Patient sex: F
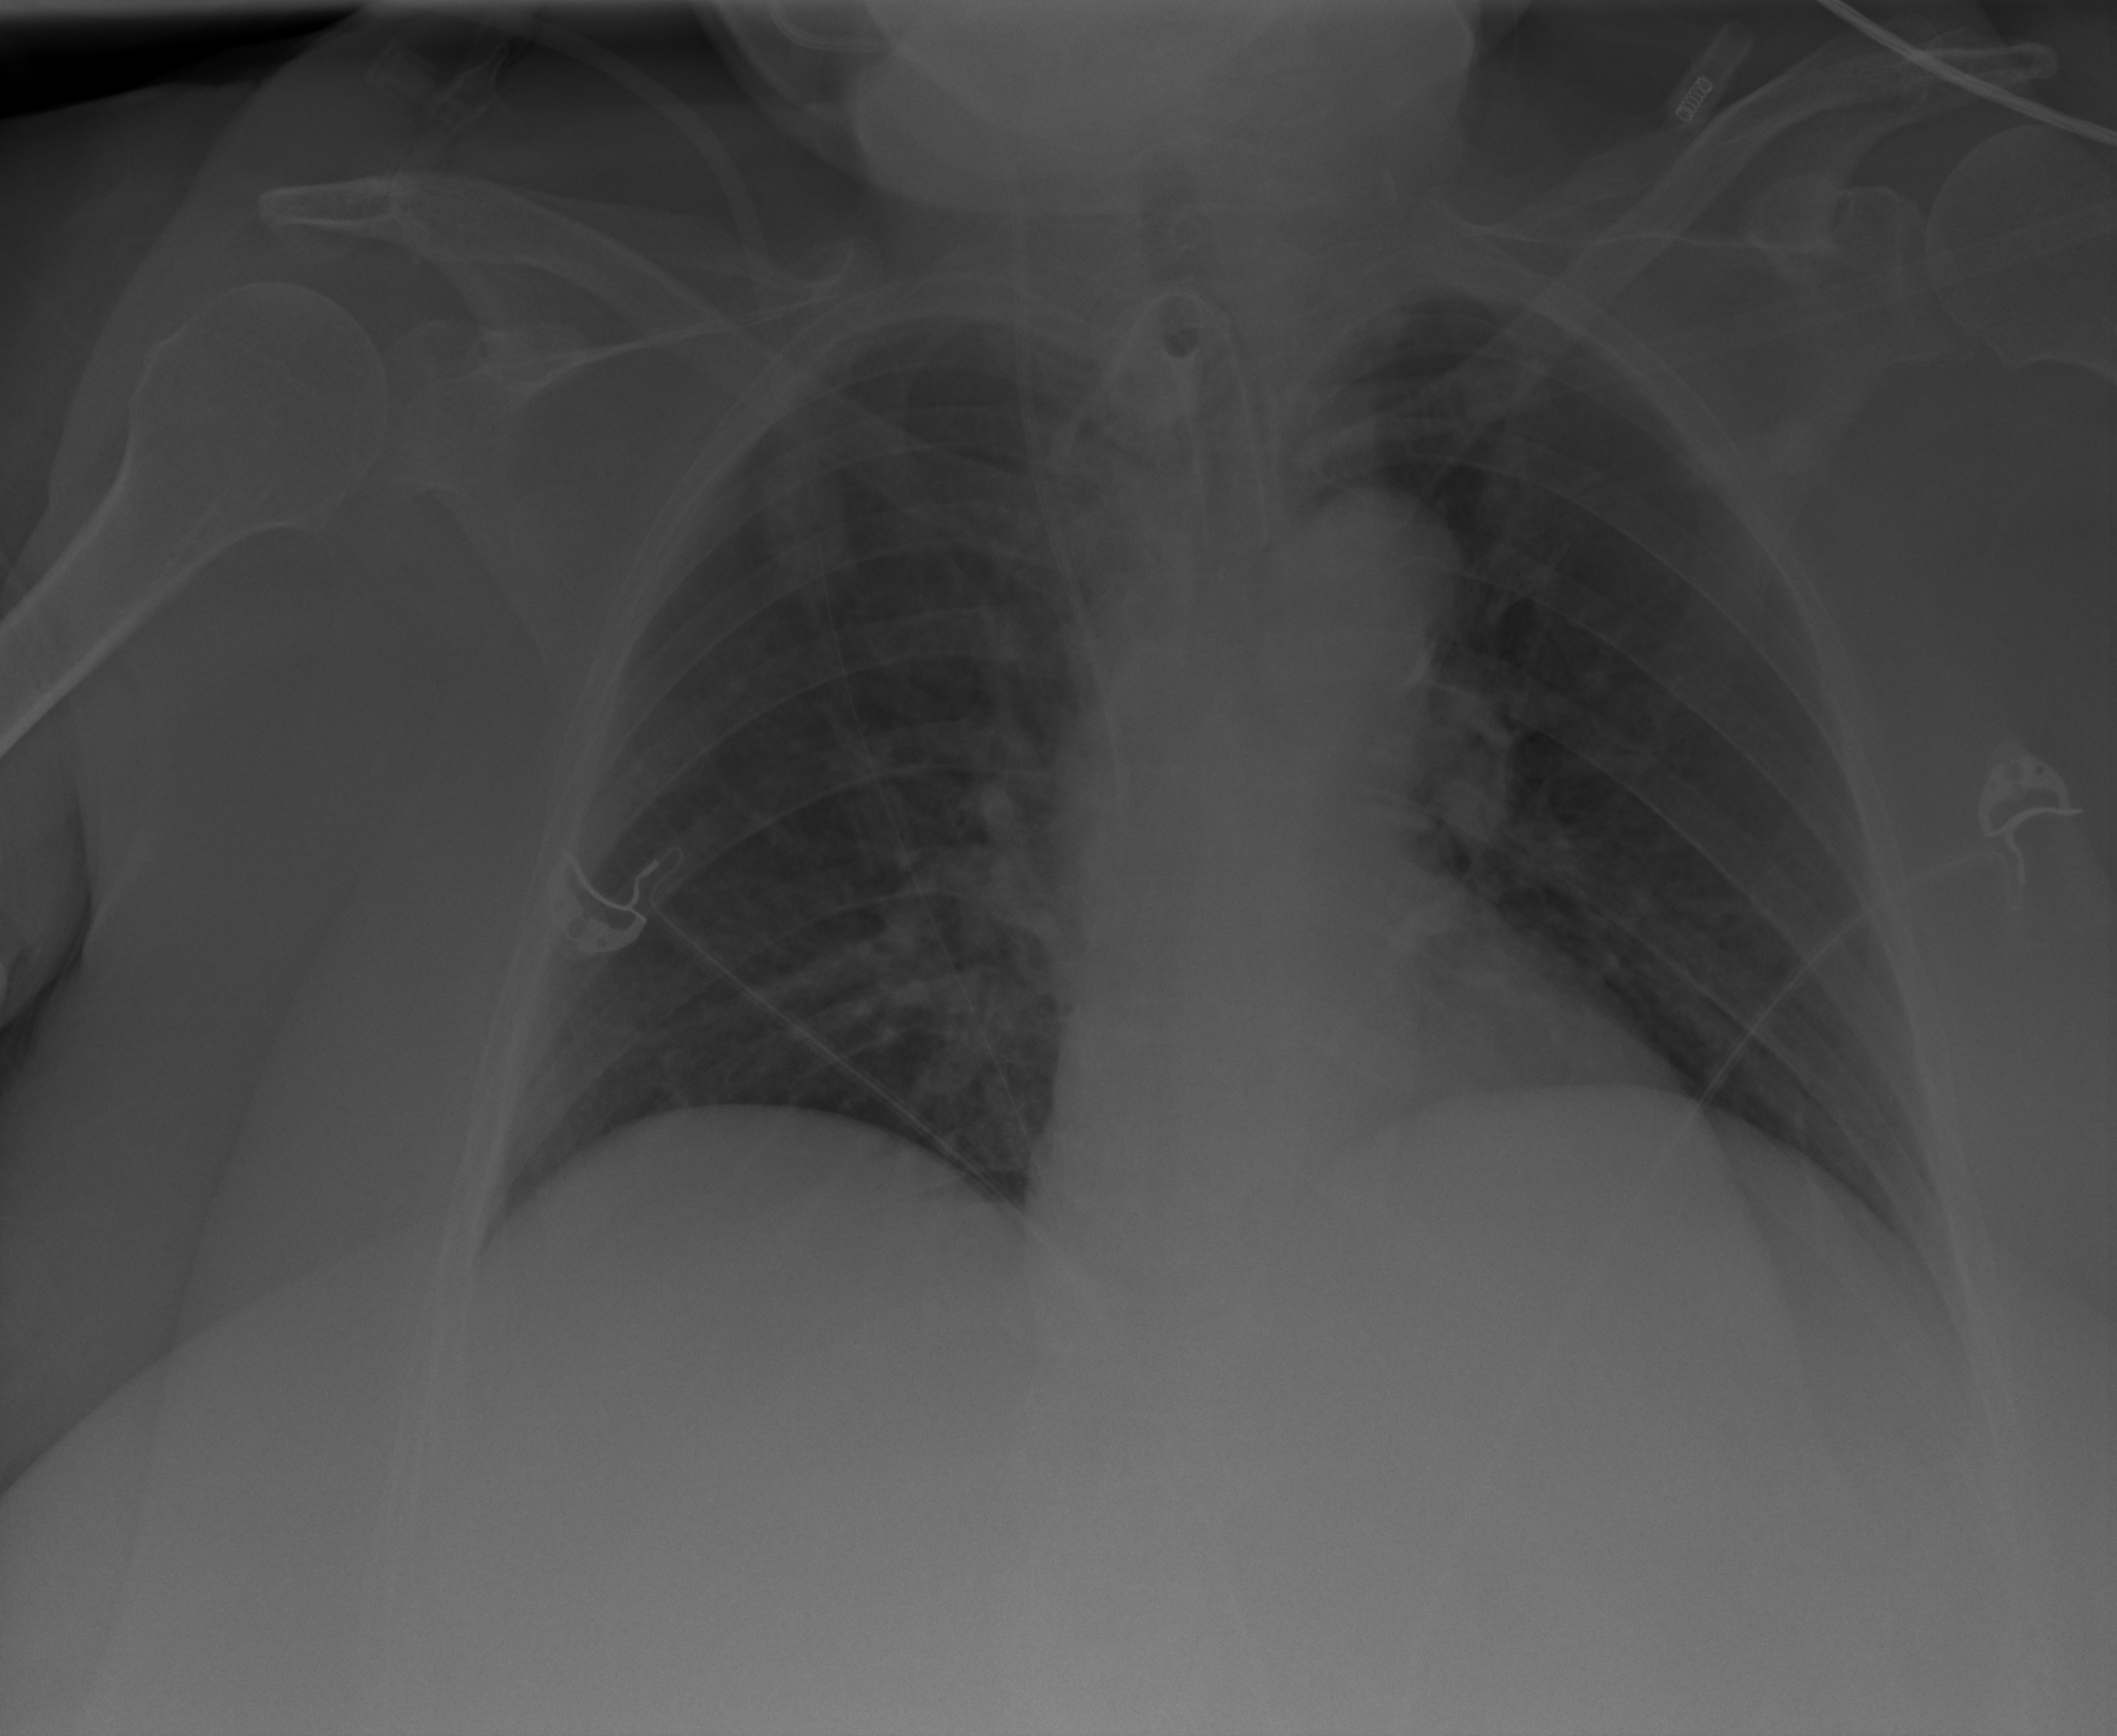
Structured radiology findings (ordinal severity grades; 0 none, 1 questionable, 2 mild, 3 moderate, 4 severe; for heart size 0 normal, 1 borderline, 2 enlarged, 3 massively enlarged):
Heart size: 0
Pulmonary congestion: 1
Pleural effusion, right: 0
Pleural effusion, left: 0
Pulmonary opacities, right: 2
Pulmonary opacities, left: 0
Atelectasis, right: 2
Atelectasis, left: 0